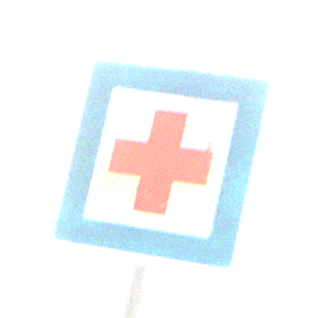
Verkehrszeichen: ErsteHilfe
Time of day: MorningAfternoon
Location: Outdoor (Suburban)
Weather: Overcast
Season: NotSpecified
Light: Natural